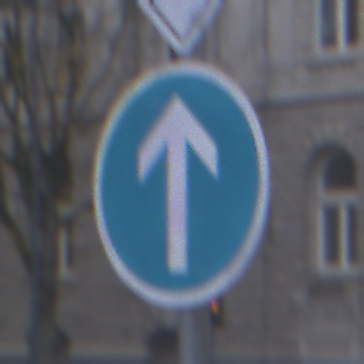
Verkehrszeichen: VorgeschriebeneFahrtrichtungGeradeaus
Zusatzzeichen oben: Vorfahrtsstrasse
Umgebung: Outdoor, Urban
Tageszeit: SunriseSunset
Wetter: PartlyCloudy
Licht: Natural
Jahreszeit: NotSpecified
Kontrast: LowContrast